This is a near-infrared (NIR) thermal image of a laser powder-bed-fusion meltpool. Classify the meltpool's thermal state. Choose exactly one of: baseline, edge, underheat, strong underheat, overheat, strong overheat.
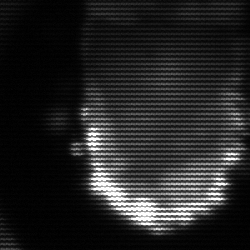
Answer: baseline